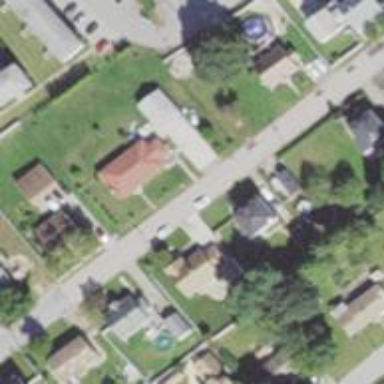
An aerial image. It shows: Residential driveway serving as service road.